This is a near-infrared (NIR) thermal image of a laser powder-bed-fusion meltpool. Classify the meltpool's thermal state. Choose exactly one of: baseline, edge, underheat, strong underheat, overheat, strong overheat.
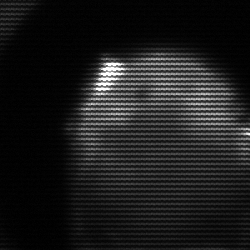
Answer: edge